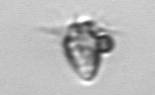
Label: Paratontonia_gracillima